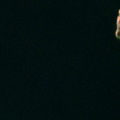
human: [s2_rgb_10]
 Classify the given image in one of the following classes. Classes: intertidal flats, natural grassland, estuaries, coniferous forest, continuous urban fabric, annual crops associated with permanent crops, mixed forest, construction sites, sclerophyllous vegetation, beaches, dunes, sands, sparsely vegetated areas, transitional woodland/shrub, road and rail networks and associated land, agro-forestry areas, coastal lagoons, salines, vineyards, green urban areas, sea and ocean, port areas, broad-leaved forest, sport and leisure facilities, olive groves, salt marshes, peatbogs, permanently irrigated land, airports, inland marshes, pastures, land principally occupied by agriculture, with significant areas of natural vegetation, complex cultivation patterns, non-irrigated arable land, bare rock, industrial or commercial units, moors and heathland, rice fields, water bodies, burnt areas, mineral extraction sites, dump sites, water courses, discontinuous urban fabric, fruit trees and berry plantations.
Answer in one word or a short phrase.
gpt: sea and ocean